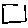
Label: square